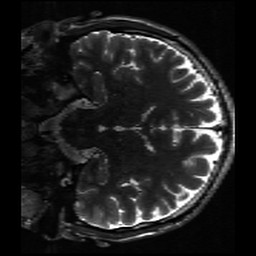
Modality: inplaneT2
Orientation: coronal